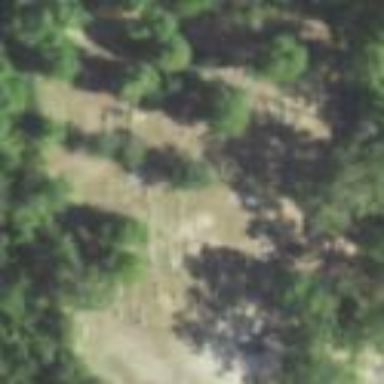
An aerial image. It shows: Graveyard.